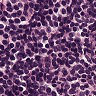
Metastatic tissue present: no